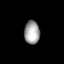
Tissue: lung
Cell type: Epithelial cells
Senescence score: 0.2177
Nuclear area (px): 351
Mean DAPI intensity: 162.444